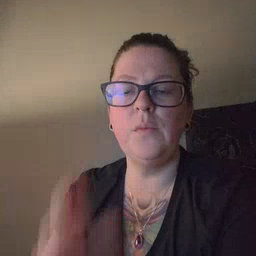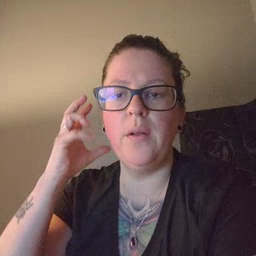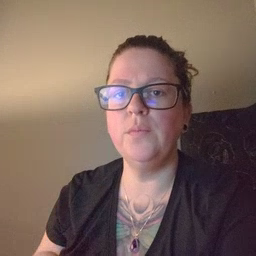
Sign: radio